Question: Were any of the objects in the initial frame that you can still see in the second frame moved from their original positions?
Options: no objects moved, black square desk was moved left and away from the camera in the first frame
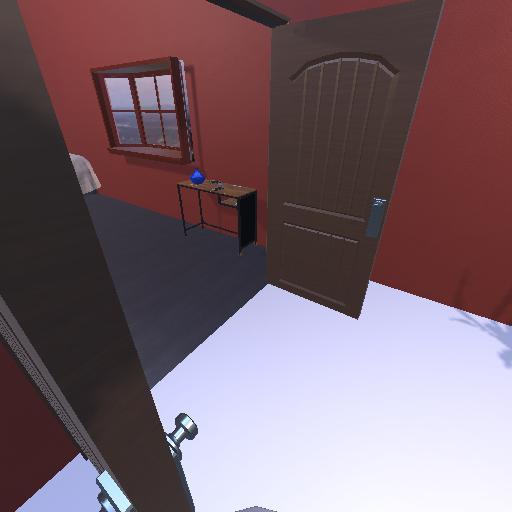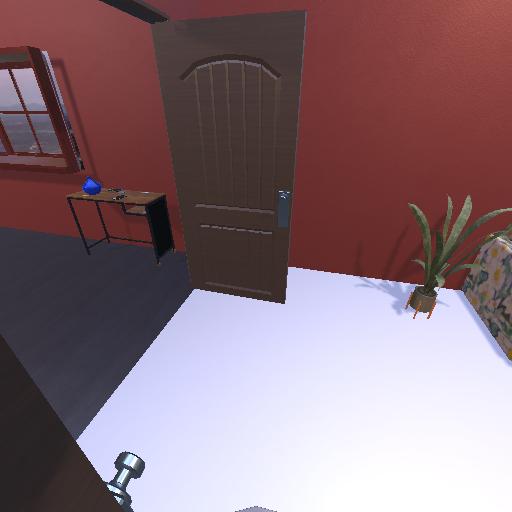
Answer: no objects moved